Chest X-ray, AP view. Patient: 67 years old, sex M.
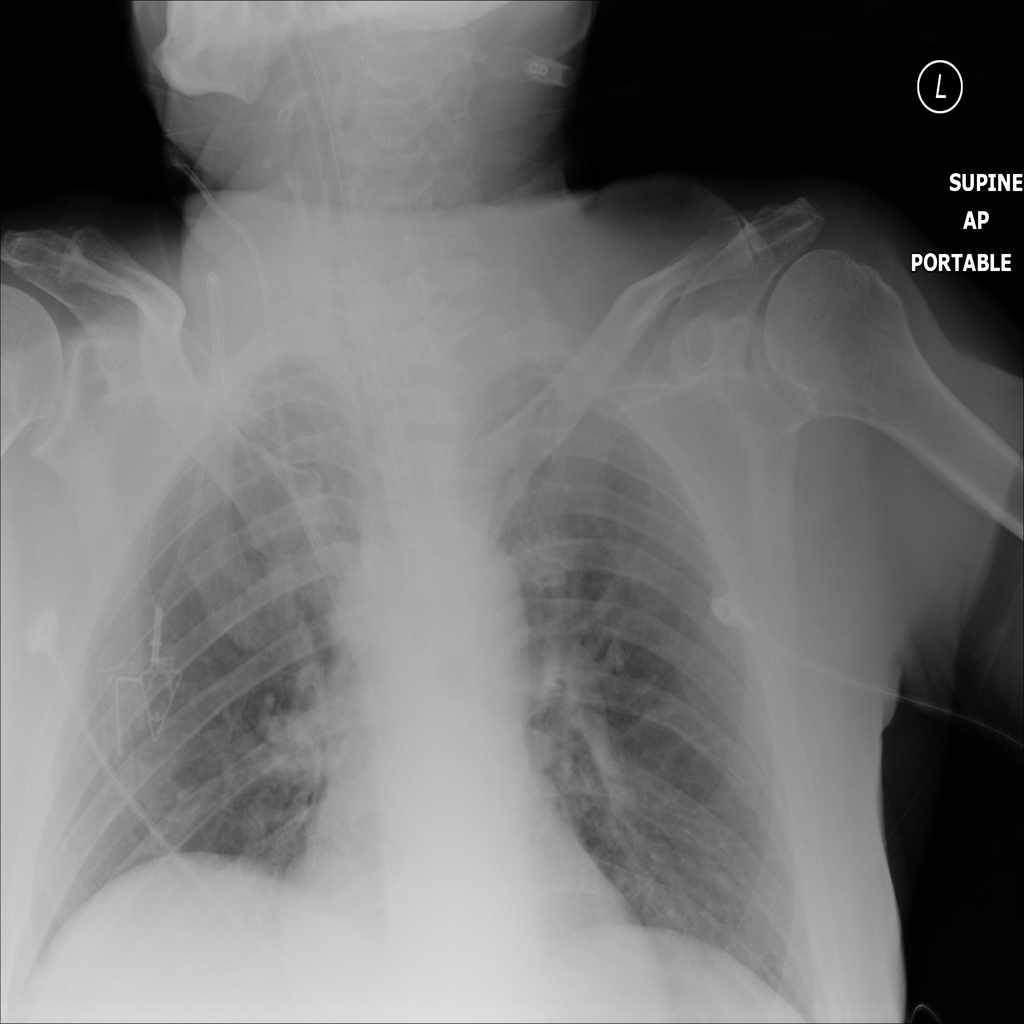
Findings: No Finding